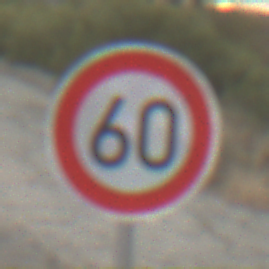
Verkehrszeichen: Geschwindigkeit60
Umgebung: Outdoor, RoadRail
Tageszeit: SunriseSunset
Wetter: PartlyCloudy
Licht: Natural
Jahreszeit: NotSpecified
Kontrast: LowContrast